Question: What is the measurement shown in the image?
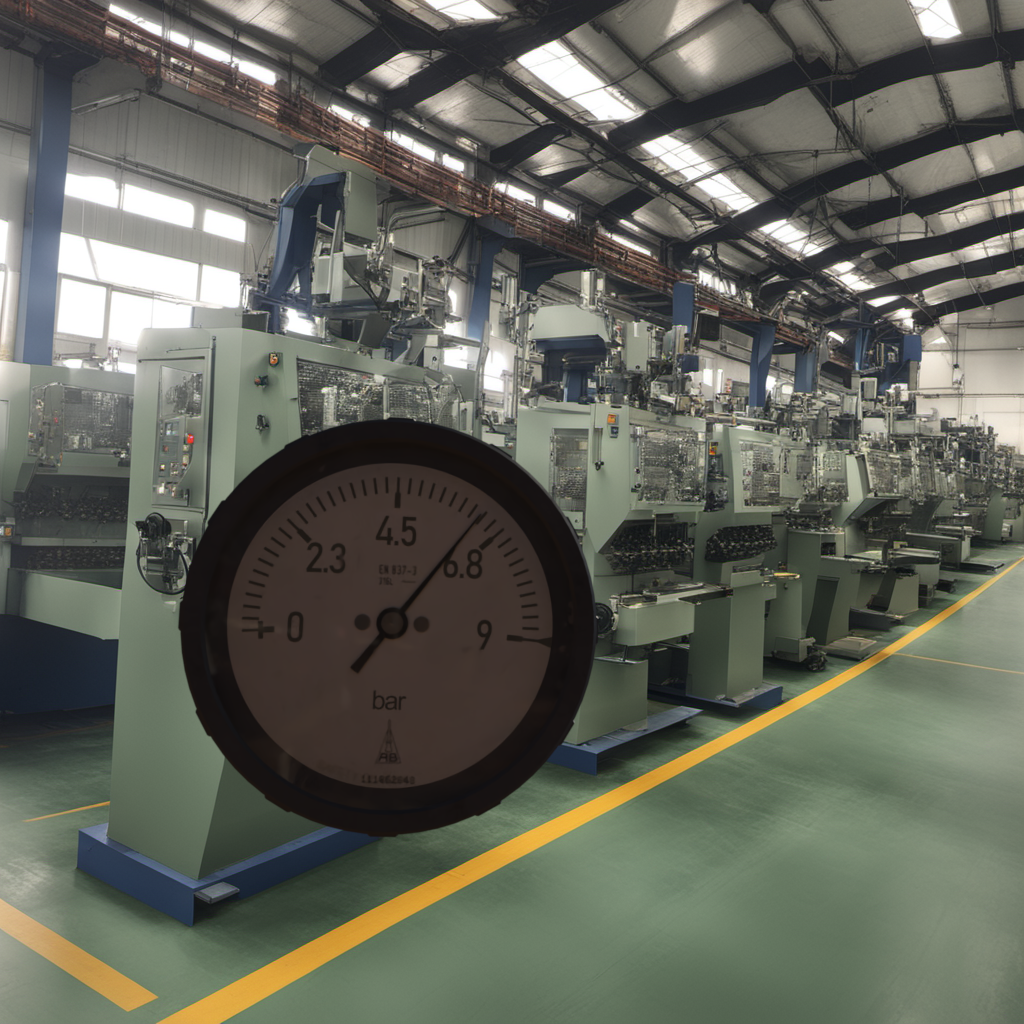
Answer: The result is 6.19
Question: What is the value range of this measurement?
Answer: The range is from 0 to 9
Question: What is the minimum and maximum value range of this measurement?
Answer: The minimum value is 0 and the maximum value is 9